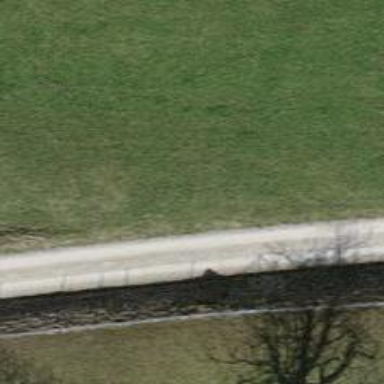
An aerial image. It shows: Gravel track with grade2 quality.